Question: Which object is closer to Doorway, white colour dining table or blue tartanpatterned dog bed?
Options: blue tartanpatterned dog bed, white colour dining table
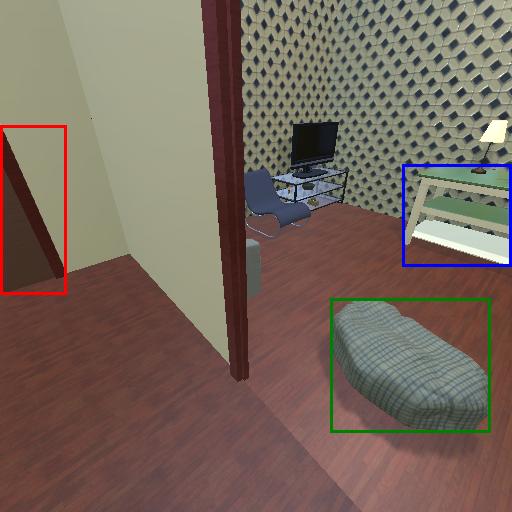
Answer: blue tartanpatterned dog bed